Question:
So I have greenTop constrained to viewTop, purpleTop to greenBottom etc...
I want to be able to delete 'greenTop-viewTop' constraint, delete 'purpleTop-greenBottom'...and create a new 'purpleTop-viewTop' constraint and a 'greenTop-blackBottom'. (programmatically)
Effectively moving green to bottom and all others shift up one space.
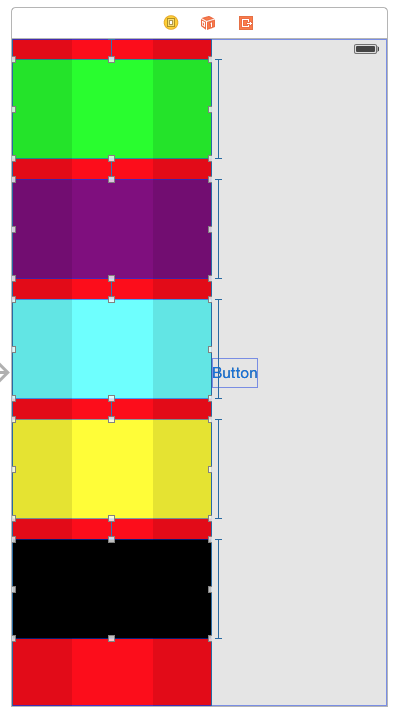
Answer: Sure, you can do that. You can make an IBOutlet to a constraint just like any other object. Call 'removeConstraint' on the owner of that constraint to remove it,
'''
someView.removeConstraint(someConstraint) // someConstraint is an IBOutlet
'''
You cannot change the items or a relationship in a constraint, so #2 will not work.